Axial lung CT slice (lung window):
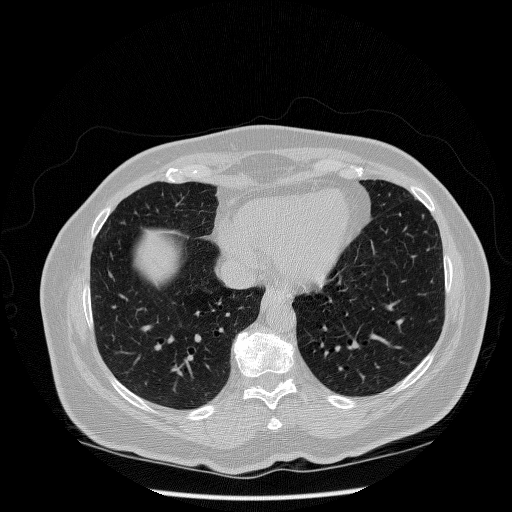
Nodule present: no